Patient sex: M
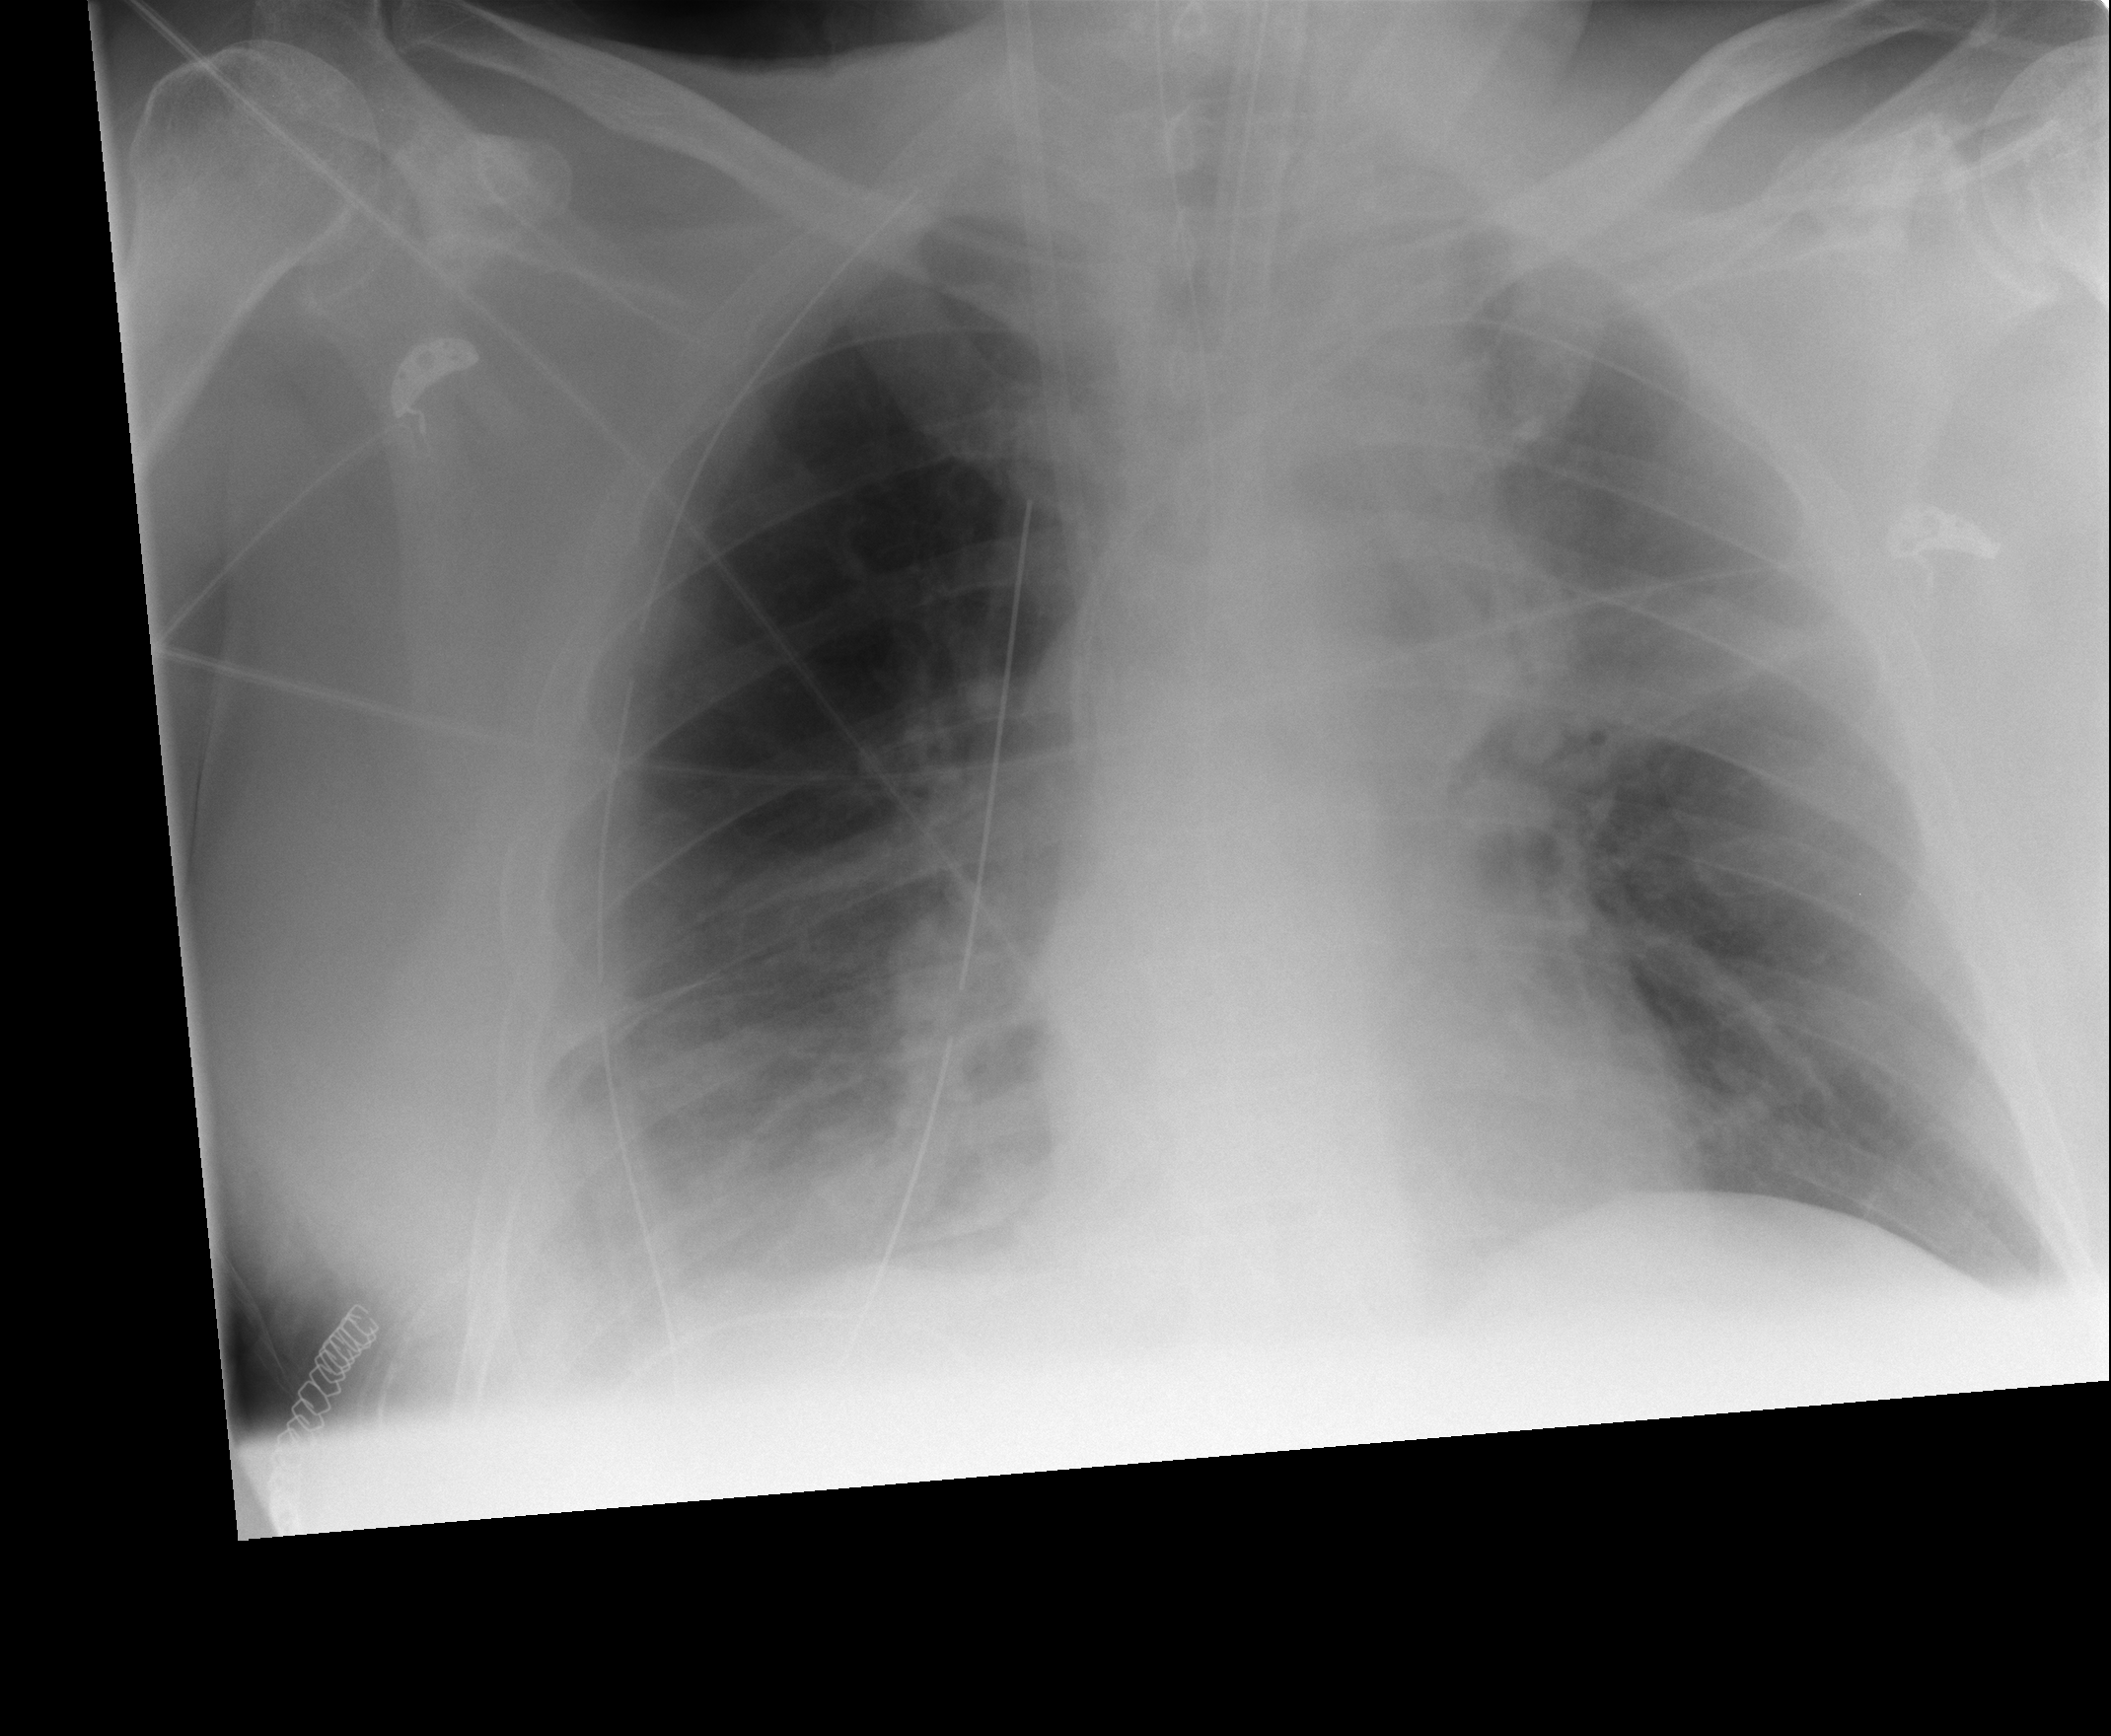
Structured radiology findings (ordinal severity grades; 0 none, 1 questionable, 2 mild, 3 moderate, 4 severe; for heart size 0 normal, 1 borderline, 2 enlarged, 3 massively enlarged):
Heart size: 0
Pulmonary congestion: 0
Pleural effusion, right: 2
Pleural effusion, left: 1
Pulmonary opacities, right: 0
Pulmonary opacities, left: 0
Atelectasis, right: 3
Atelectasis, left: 2